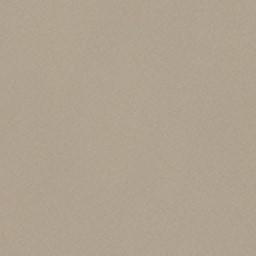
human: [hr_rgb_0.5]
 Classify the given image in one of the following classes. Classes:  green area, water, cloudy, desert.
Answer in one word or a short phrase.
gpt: desert